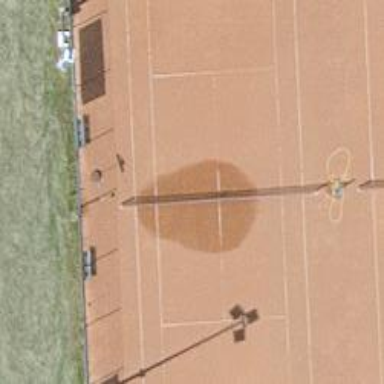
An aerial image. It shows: Tennis court on pitch designated for leisure land.